Question: I'm testing a sub-optimal but really simple CSS animation in Chrome on Mac. In the dev tools, I see that "recalculate style" and subsequent activities are being executed multiple times in a single frame. "Update layer tree" is being called 3 times.

I do not see this behavior in Chrome on Windows. I also do not see equivalent behavior in Firefox.
Here is the simple demo I'm using: <URL>
Why am I seeing these events repeated? It seems very inefficient for Chrome to redo that work in the same frame, so I would like to understand why.
Thanks!
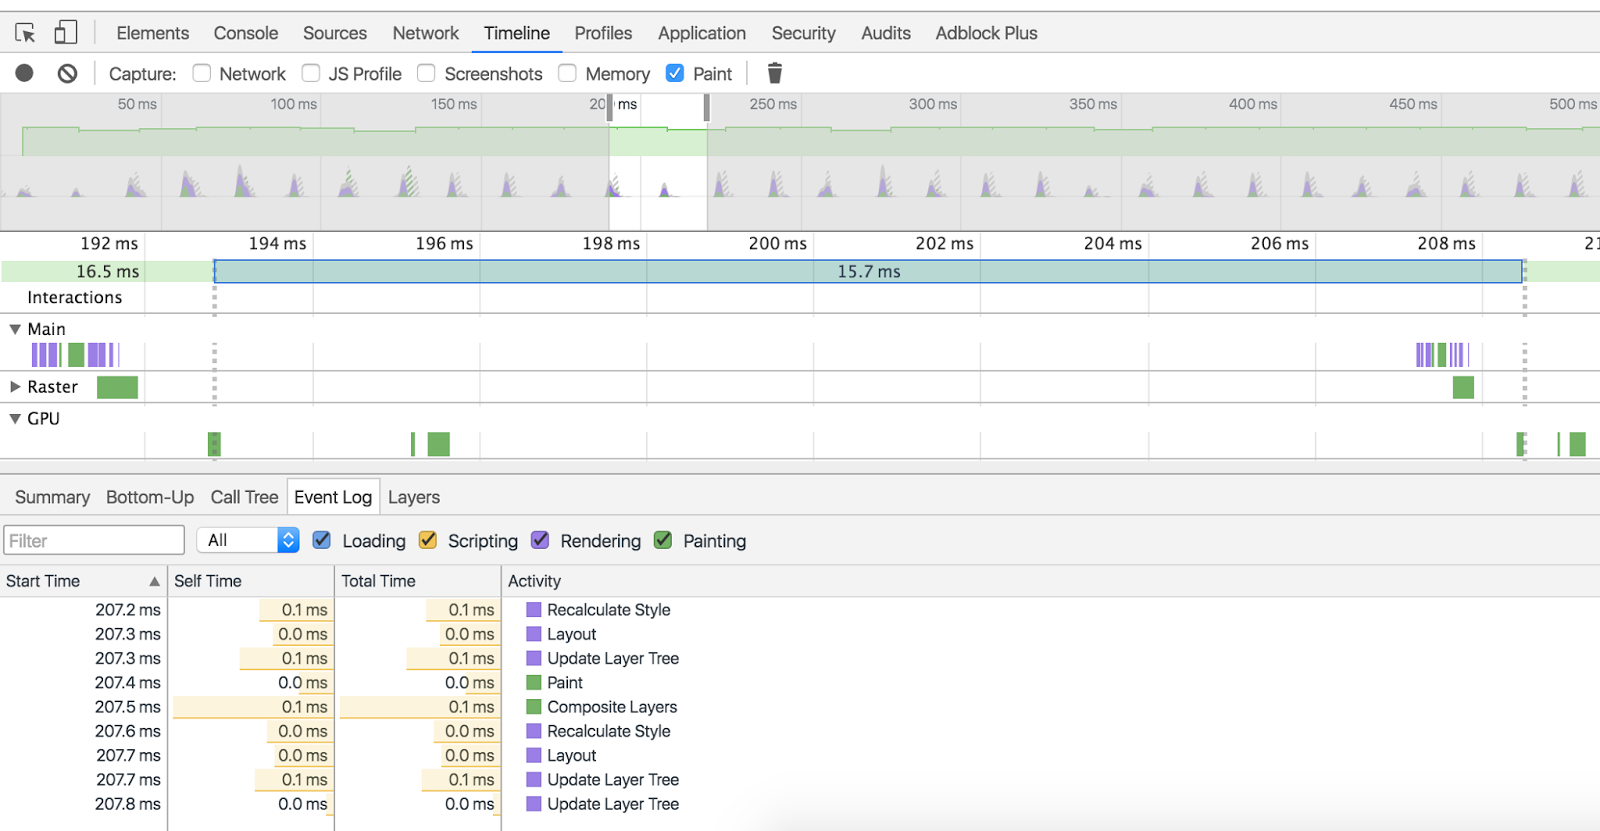
Answer: A similar was asked previously on Google Forums, so I've quoted the explanation given below:
> The signal that we use for frame boundaries is emitted when the
compositor actually draws layers, and there are plenty of
opportunities for the compositor to bail out before actually drawing,
most common being the update being outside of view-port. So the flow
in your case is likely as this:- - - - - - Andrey Kosyakov
<URL>
From what I understand, invalidating styles is the process of deciding which elements need to have their computed styles recalculated. This is done by storing meta data of the relationships between the elements in the form of <URL>.
## Update:
I can replicate the same behaviour in on Chrome for Windows as you can see below:
<URL>
I can't see any reason why the compositor would bail out but I'm not so familiar with the intricate details of this. It's somewhat complicated.
<URL>